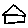
Label: house